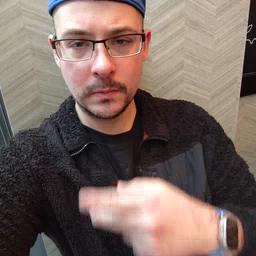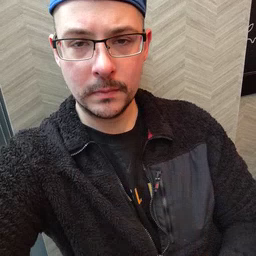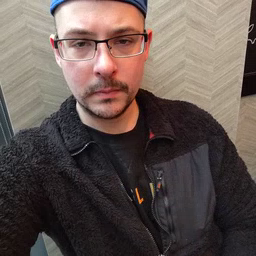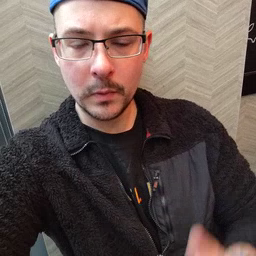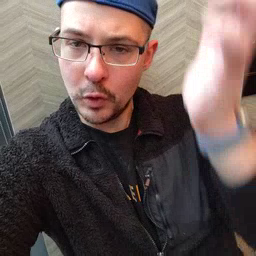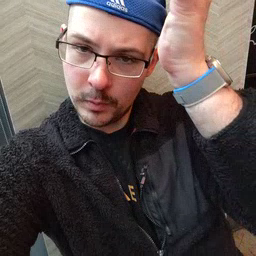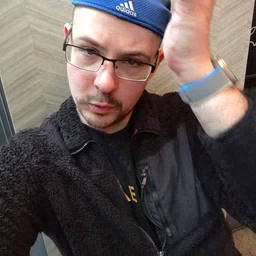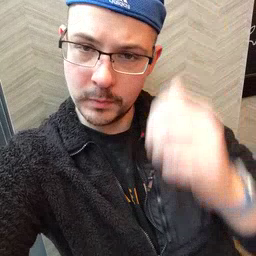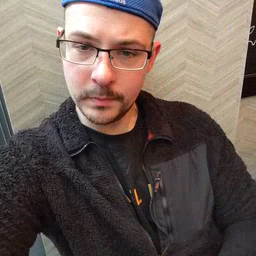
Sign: garbage